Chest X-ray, PA view. Patient: 38 years old, sex F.
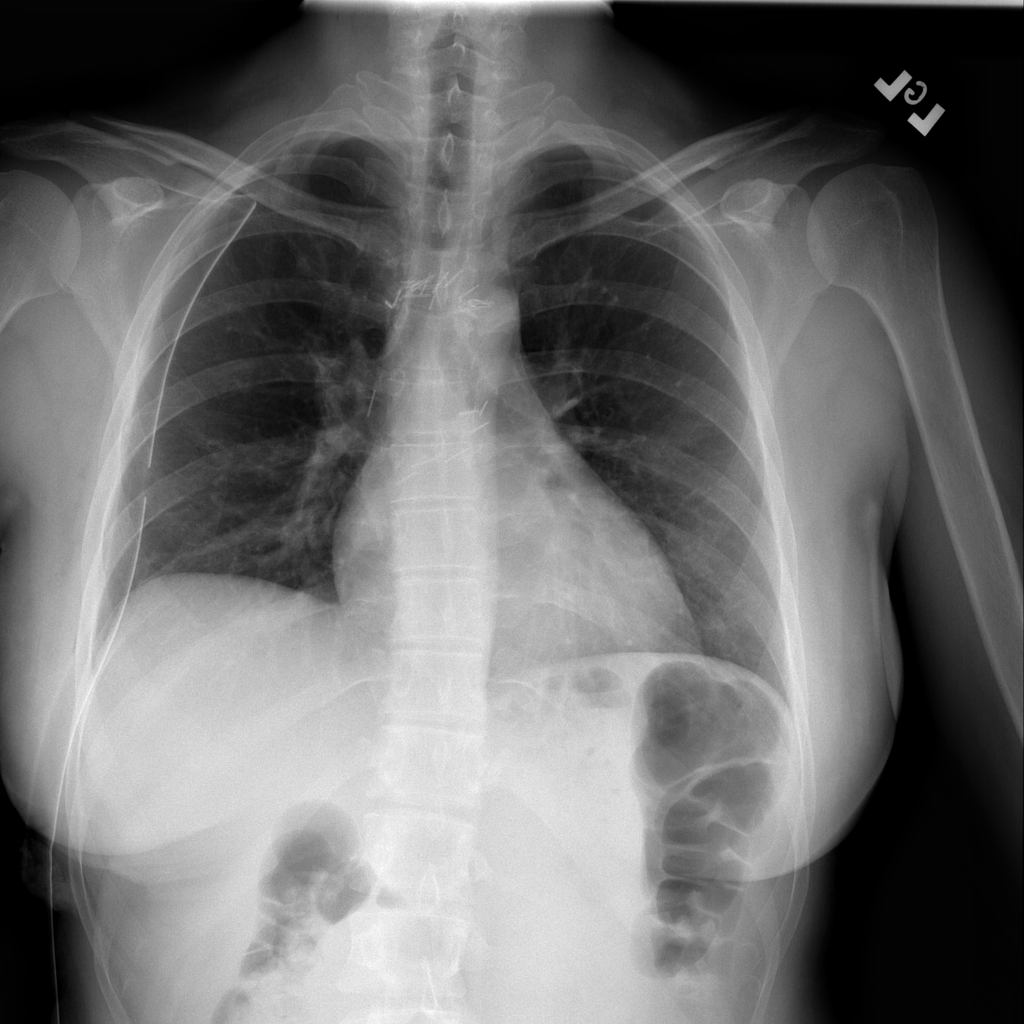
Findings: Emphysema